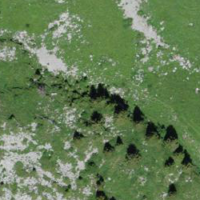
EUNIS habitat code: 23
Species observed at this site:
Vulpes vulpes